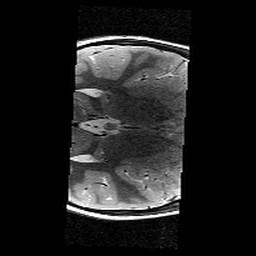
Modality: T2w
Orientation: axial
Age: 9
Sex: female
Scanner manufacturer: siemens
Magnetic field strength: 3 T
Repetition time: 9.23 s
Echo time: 0.067 s